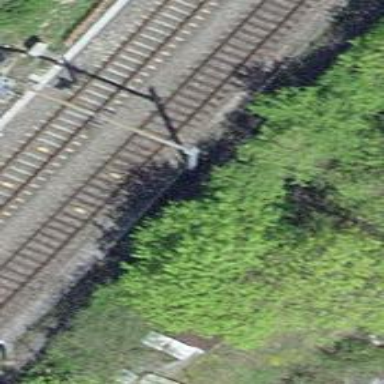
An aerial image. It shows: Railway signal.